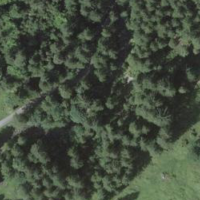
EUNIS habitat code: 43
Species observed at this site:
Oxalis acetosella